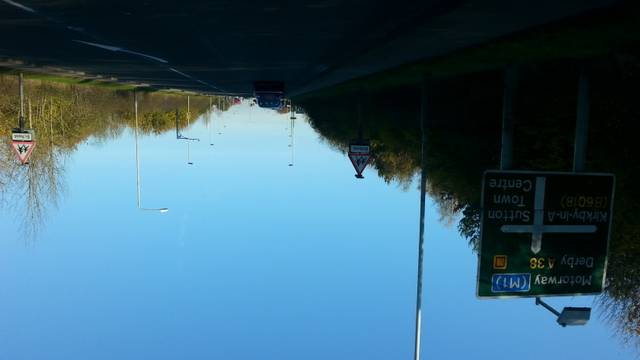
Region: United Kingdom
Coordinates: 53.113, -1.264